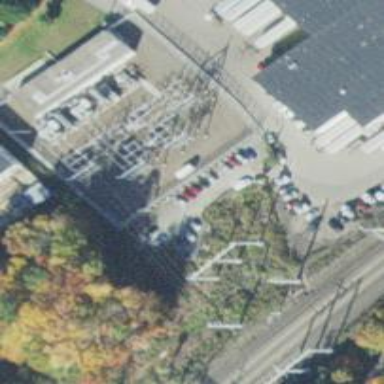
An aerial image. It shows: Switch used for power control.